Aerial crown-view tile of a tropical tree (Barro Colorado Island, Panama), acquired 20250715:
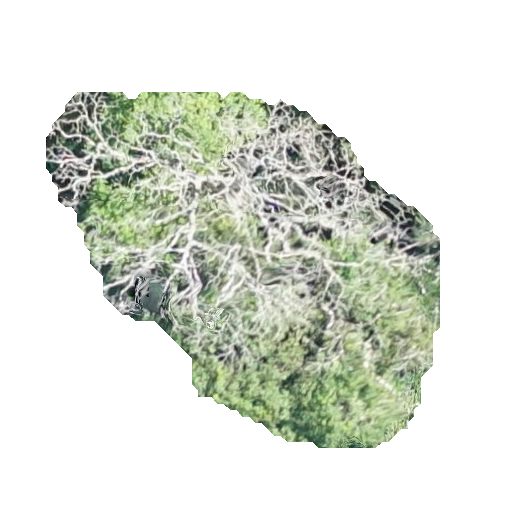
Species: Tabebuia rosea
GBIF accepted scientific name: Tabebuia rosea
Crown area: 143.4 m²